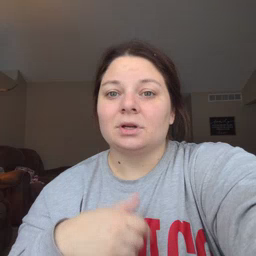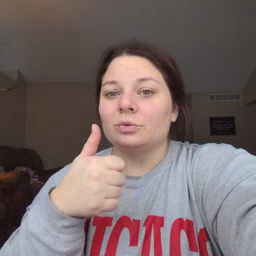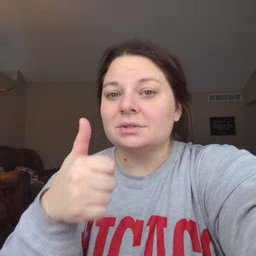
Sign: yourself